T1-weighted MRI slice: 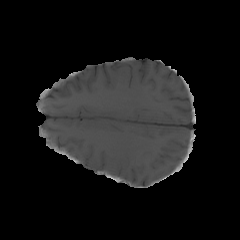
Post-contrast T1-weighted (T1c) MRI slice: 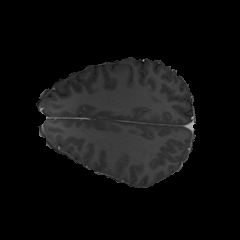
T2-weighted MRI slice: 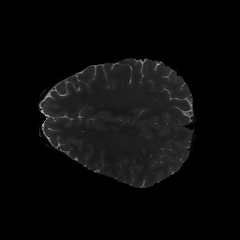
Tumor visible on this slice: no